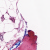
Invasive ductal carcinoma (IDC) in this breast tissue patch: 0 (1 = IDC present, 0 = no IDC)